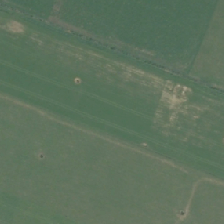
Land cover: shortrotation_cropland